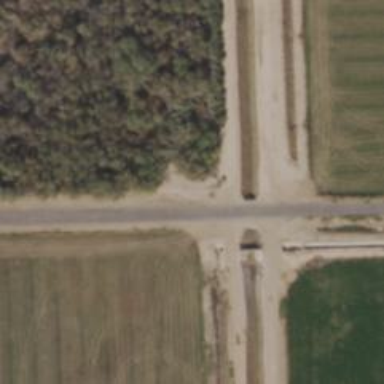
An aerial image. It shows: Tertiary road passing over bridge.